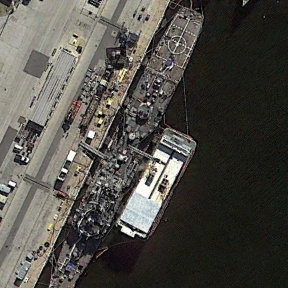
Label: Ticonderoga-class_cruiser